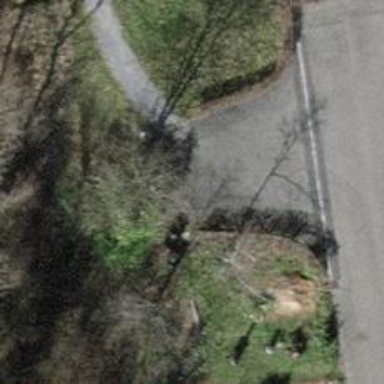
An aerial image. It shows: Compacted path road.